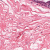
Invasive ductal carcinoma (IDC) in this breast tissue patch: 0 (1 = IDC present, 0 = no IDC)